Point out the variations between the two images.
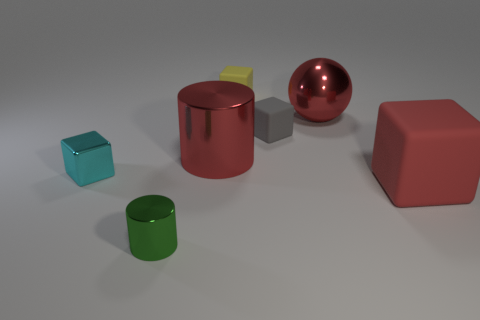
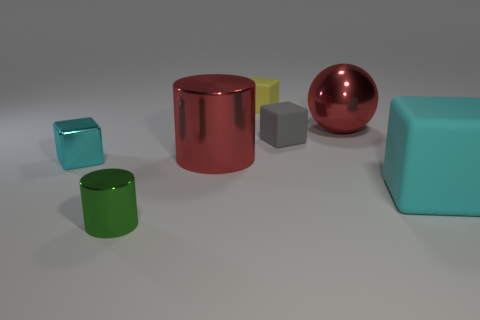
the big cube turned cyan
the large cube became cyan
the big red matte block that is in front of the small metal block became cyan
the big red rubber block that is right of the ball changed to cyan
the big red rubber cube in front of the tiny gray matte block became cyan